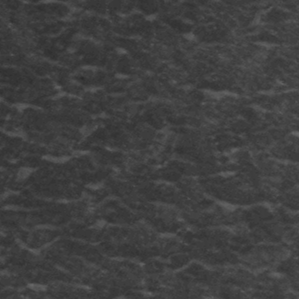
Label: frost